Question: In IIS 6 (and other versions too afaik), there is a Session Timeout setting in Properties -> Home Directory Tab -> Configuration button -> Options tab. Looks like this:

And in the ASP.NET web.config there is a SessionState setting, looks like this:
'''
<system.web>
<sessionState timeout="120" />
<!-- etc .. -->
</system.web>
'''
Are they, by any chance, related? Do they set the same thing, or different things?
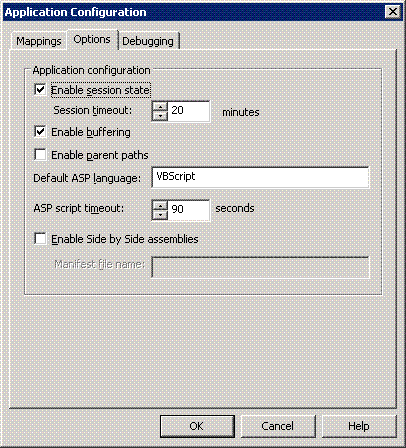
Answer: They are not the same. The IIS session timeout is for clasic ASP pages. The web.config one is for asp.net.